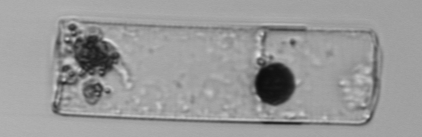
Label: Guinardia_flaccida